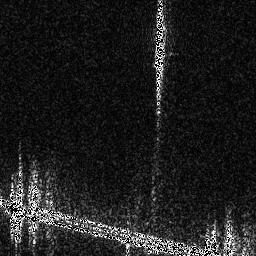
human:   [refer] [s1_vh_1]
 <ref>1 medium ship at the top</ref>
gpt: <box>[[59, 2, 65, 33, 0]]</box>